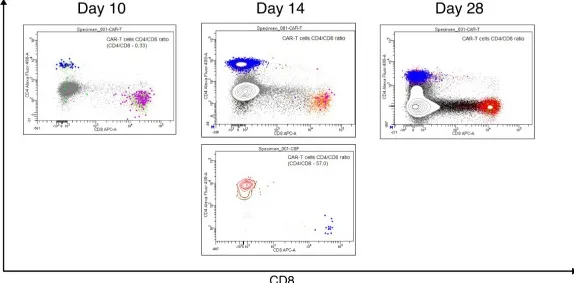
Final CAR-T cell product and CAR-T cell subsets persistence characteristics. Flow cytometry plots of CAR-T cells in the peripheral blood and cerebrospinal fluid.
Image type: pathology (giemsa)